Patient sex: F
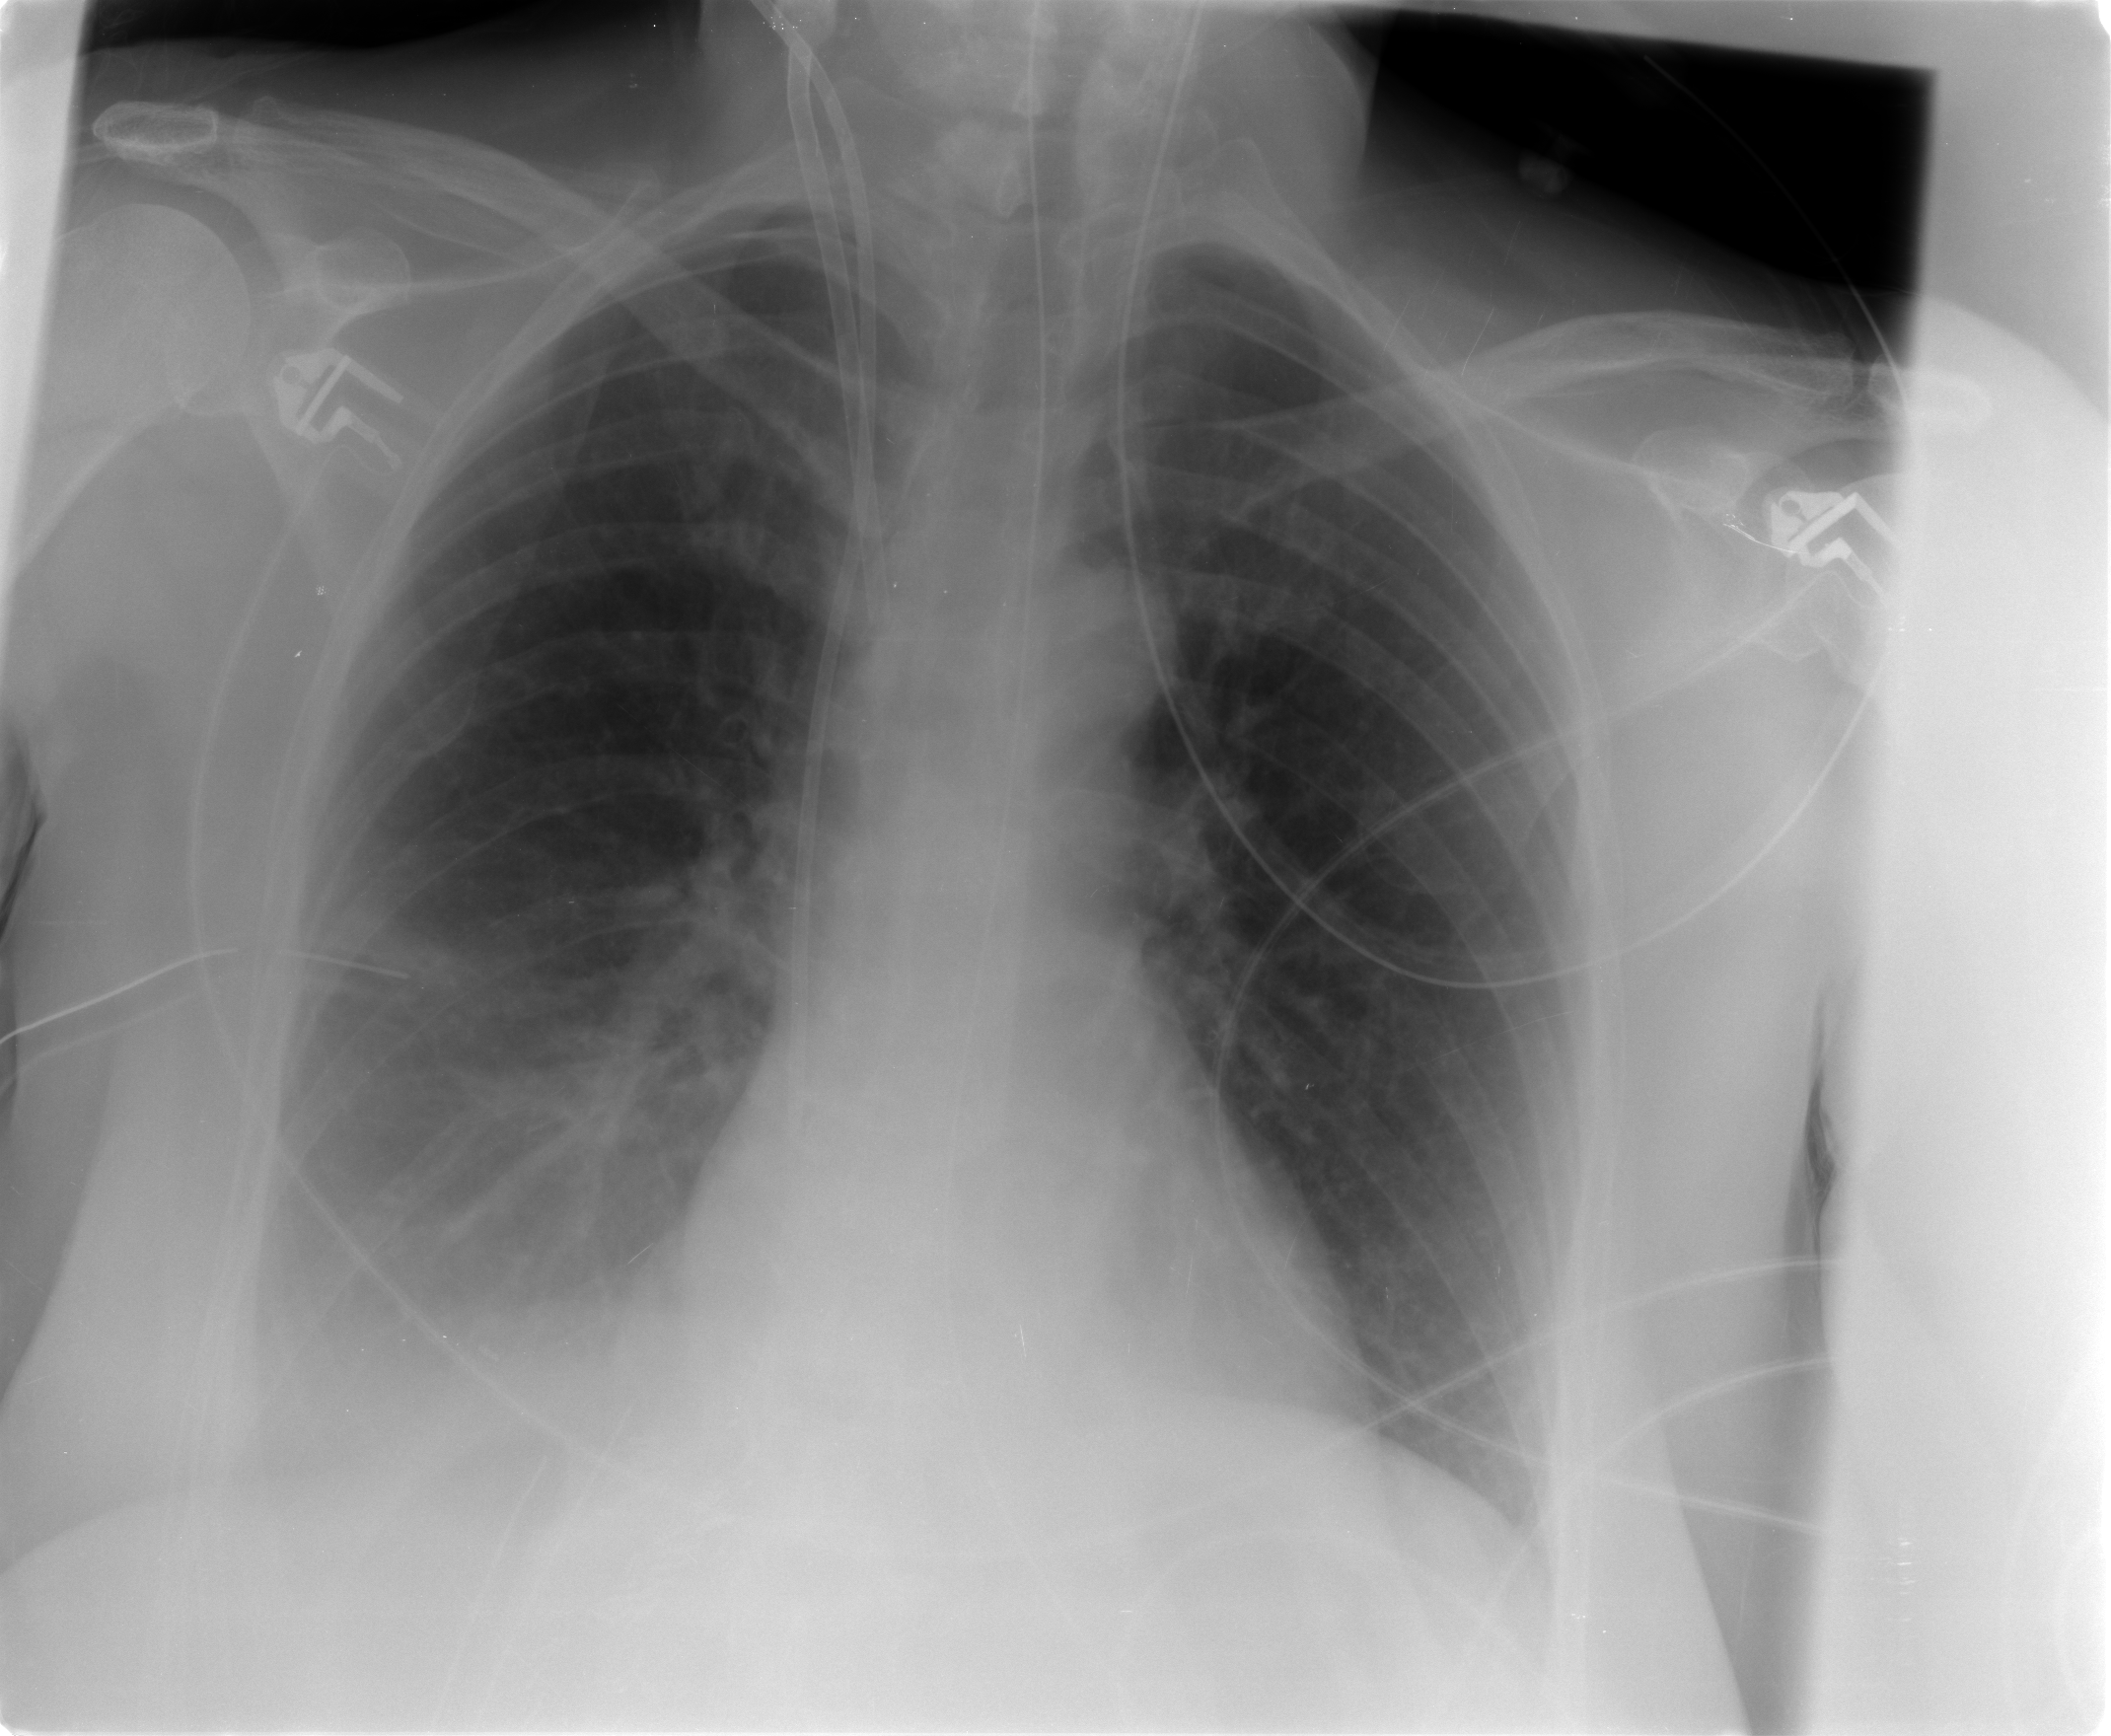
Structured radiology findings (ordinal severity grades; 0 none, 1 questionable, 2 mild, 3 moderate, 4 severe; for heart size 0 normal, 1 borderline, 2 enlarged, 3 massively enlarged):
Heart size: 0
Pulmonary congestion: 2
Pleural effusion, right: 2
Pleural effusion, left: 0
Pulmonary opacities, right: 1
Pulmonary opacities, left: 0
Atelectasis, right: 1
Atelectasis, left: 0